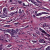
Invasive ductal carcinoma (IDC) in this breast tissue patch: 1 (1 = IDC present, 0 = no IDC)